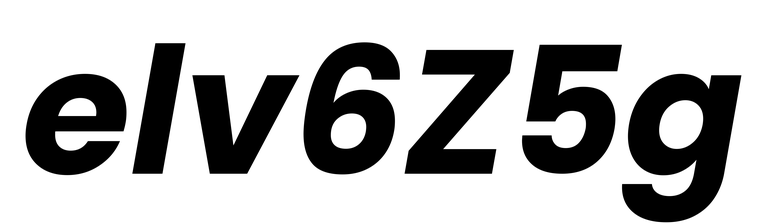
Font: Poppins-BoldItalic